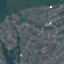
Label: Residential